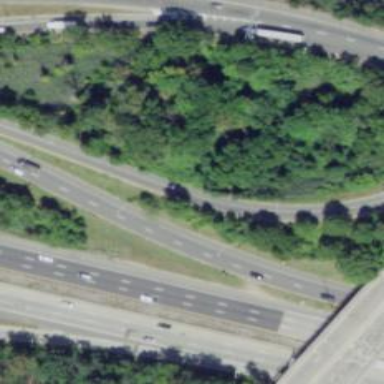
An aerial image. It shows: Interchange at motorway link.